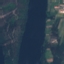
Land use / land cover: River